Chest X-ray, PA view. Patient: 60 years old, sex F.
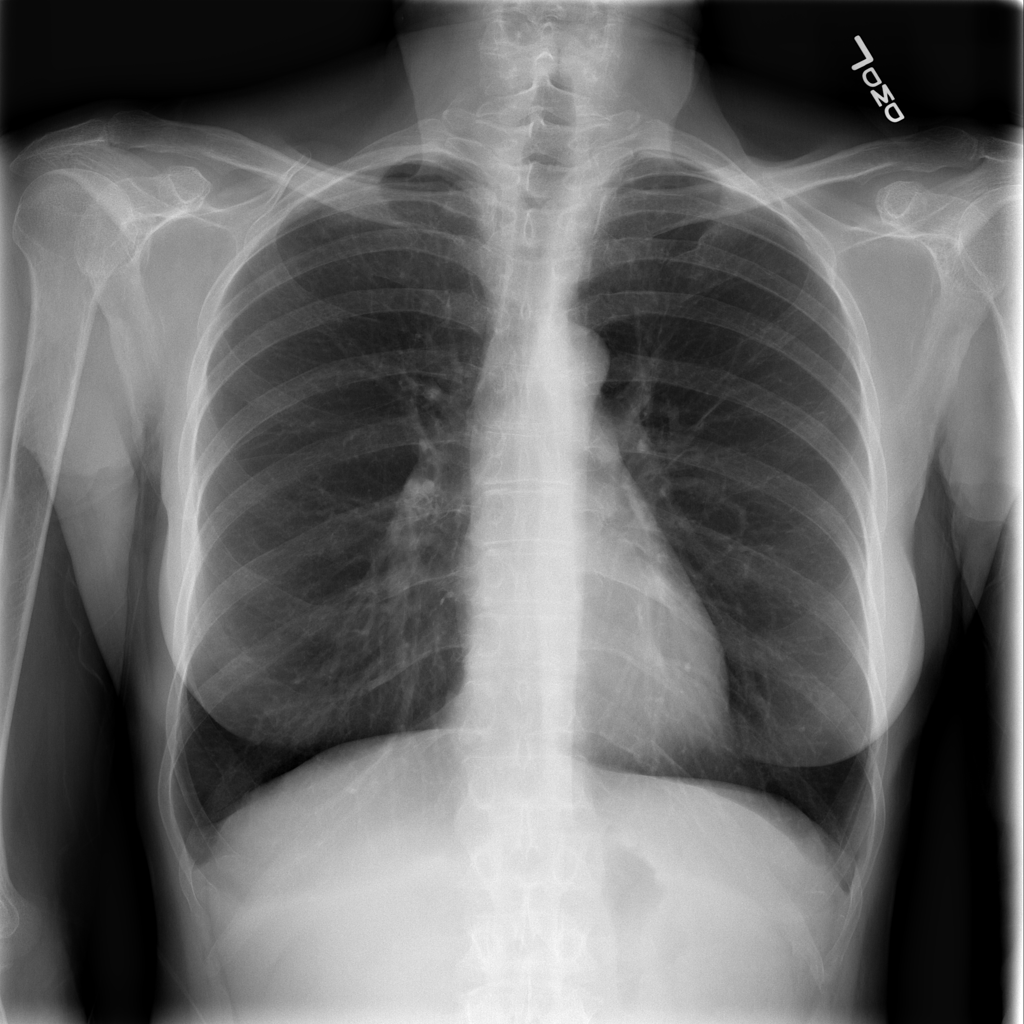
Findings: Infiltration